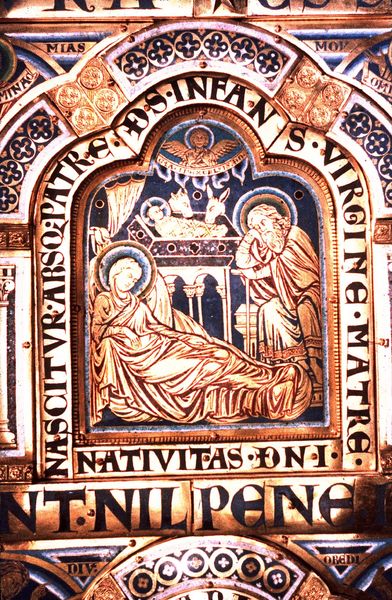
Titel: Klosterneuburger Altar
Künstler: Nikolaus von Verdun
Standort: Klosterneuburg, Augustinerchorherren-Stiftskirche Unserer Lieben Frau (EU - D)
Schlagwörter: blau, flügel, gott, schlaf, weiß, hell, licht, schwarz, stroh, säulen, tiere, tuch, muster, ornament, band, bibel, falten, mensch, rahmen, vorhang, wache, kühe, kirche, gewand, gold, familie, kind, mutter, gotik, esel, engel, schrift, ruhe, liegen, farbe, rast, detail, inschrift, ornamente, bett, liegend, foto, jungfrau, text, initiale, schachtel, altar, intarsien, heiligenschein, nimbus, christus, jesus, mittelalter, baldachin, heilige, heilig, maria, ochse, biblisch, behälter, ikone, josef, joseph, elfenbein, geburt, krippe, ochs, latein, lateinisch, heilige familie, jesuskind, ikonographie, kreuznimbus, geburt christi, tuck, heiliger geist, gottvater, codex, muttergottes, reliquiar, inkunable, punzierung, christi geburt, christkind, gotte, religiöse kunst